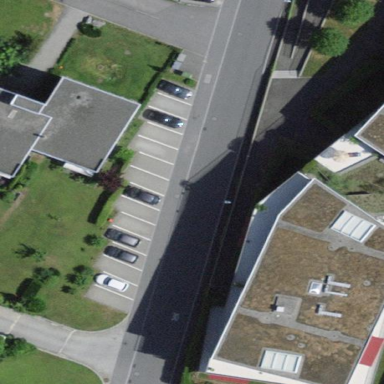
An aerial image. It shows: Street-side parking area.